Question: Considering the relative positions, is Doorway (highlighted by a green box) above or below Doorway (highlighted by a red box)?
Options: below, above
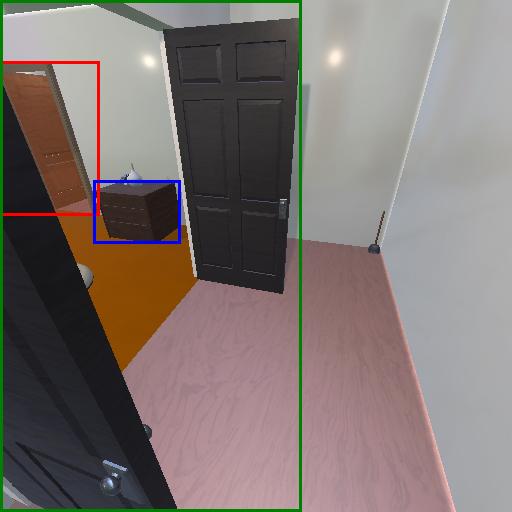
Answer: below